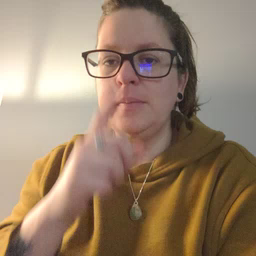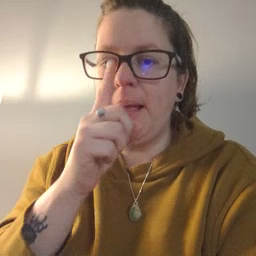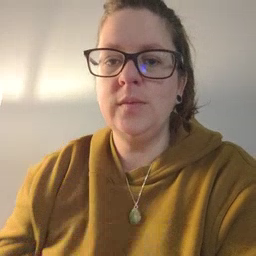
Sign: mouse